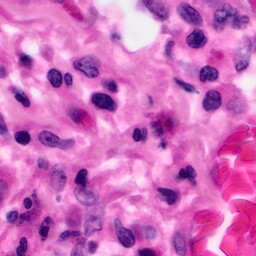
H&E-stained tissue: Pancreatic